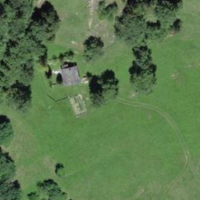
EUNIS habitat code: 24
Species observed at this site:
Marmota marmota
Corvus corone
Anthus trivialis
Larix decidua
Plantago major
Gypaetus barbatus
Dendrocopos major
Helix pomatia
Urtica dioica
Picea abies
Turdus viscivorus
Convallaria majalis
Buteo buteo
Sylvia atricapilla
Phylloscopus collybita
Caltha palustris
Cuculus canorus
Erithacus rubecula
Pica pica
Phoenicurus ochruros
Garrulus glandarius
Tussilago farfara
Aglais urticae
Fragaria vesca
Corvus corax
Periparus ater
Melitaea cinxia
Sorbus aucuparia
Corylus avellana
Troglodytes troglodytes
Fringilla coelebs
Erebia aethiops
Passer domesticus
Primula veris
Gentiana verna
Carduelis carduelis
Turdus merula
Plantago lanceolata
Parus major
Bellis perennis
Turdus pilaris
Prunus avium
Aquila chrysaetos
Motacilla alba